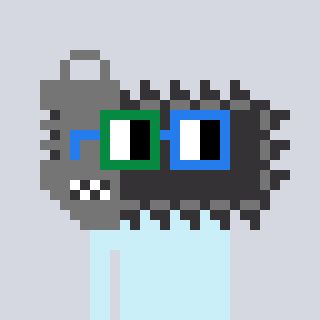
a pixel art character with square green and blue glasses, a chainsaw-shaped head and a teal-colored body on a cool background